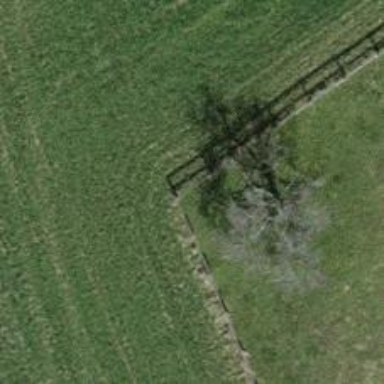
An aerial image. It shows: Fence made of wood.